Question: I'm facing a strange issue, in my game i'm using 'OnMouseDown' for click and drag etc everything working fine but once converting resources to download bundle (for downloading) it's not working any more and the rest of the script is working fine means 'Update' etc functions are working.
note:Script is attached with the prefab which later on Instantiated in game to create objects.
using 'Bundle Assets From Selection - Track Dependency'

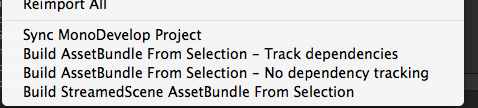
Answer: Restart the unity3d and up,down and drag are working now. :)